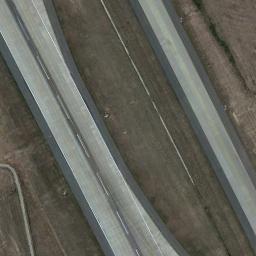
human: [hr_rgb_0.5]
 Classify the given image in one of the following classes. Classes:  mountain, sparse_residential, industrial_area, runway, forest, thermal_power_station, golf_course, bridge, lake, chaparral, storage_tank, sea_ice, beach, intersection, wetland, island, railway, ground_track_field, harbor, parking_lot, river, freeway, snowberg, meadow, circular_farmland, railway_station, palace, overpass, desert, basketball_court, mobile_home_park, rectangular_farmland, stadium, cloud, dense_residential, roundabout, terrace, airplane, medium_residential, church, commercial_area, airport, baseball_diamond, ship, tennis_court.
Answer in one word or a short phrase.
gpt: runway